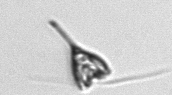
Label: Pyramimonas_longicauda